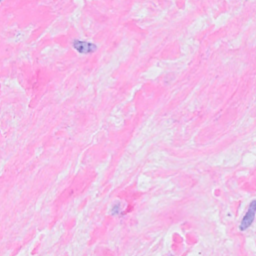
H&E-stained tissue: Breast